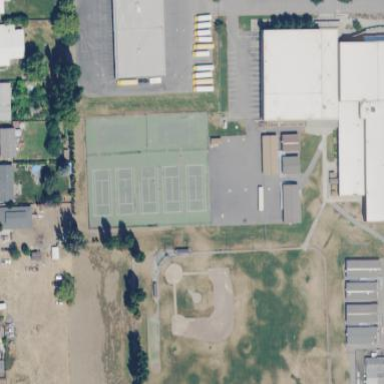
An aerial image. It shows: Tennis court on pitch.